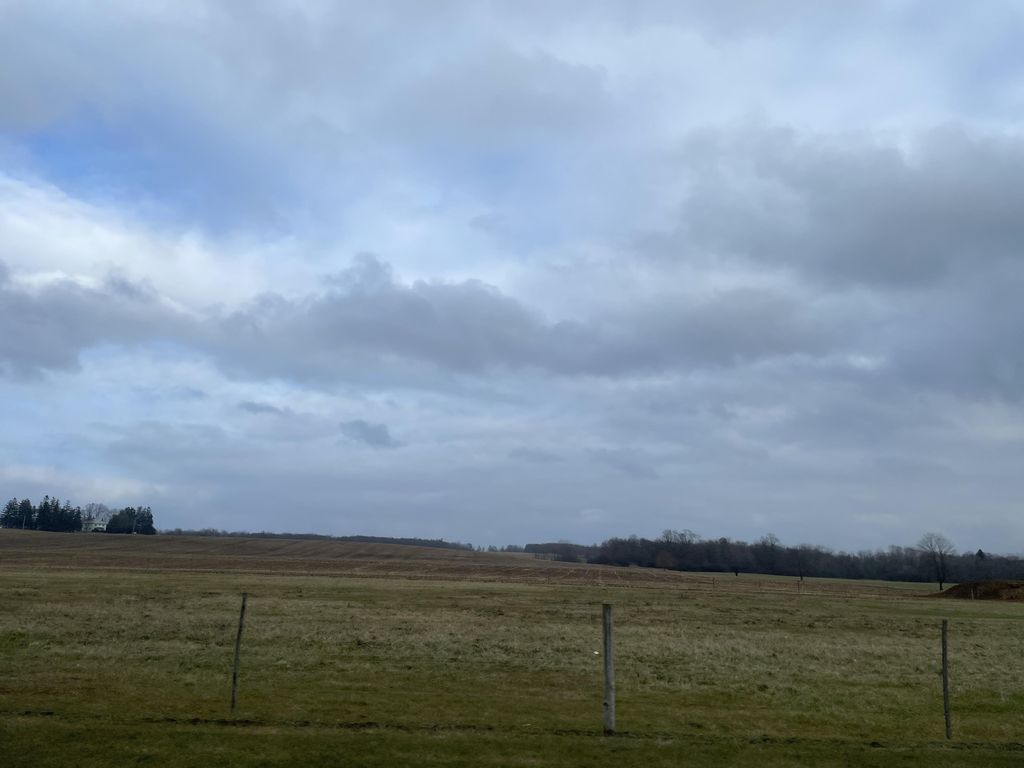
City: kitchener-waterloo